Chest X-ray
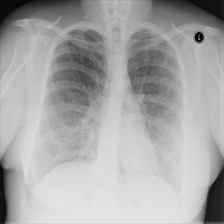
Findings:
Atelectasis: negative
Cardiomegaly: negative
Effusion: negative
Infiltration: positive
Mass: negative
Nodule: negative
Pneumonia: negative
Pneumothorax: negative
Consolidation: negative
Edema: positive
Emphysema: negative
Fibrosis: negative
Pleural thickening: negative
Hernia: negative